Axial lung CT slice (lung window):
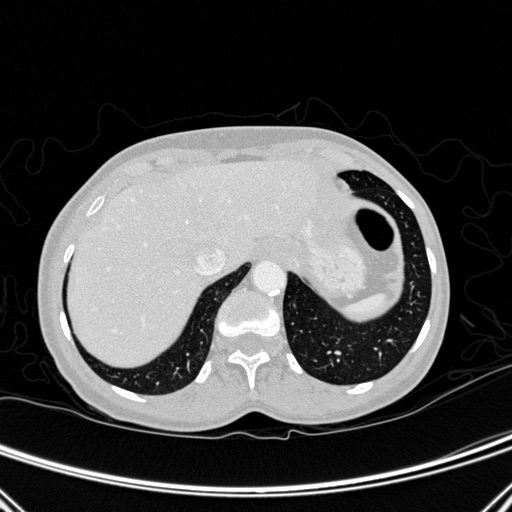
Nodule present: no